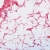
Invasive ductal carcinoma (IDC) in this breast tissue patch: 0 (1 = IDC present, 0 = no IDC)